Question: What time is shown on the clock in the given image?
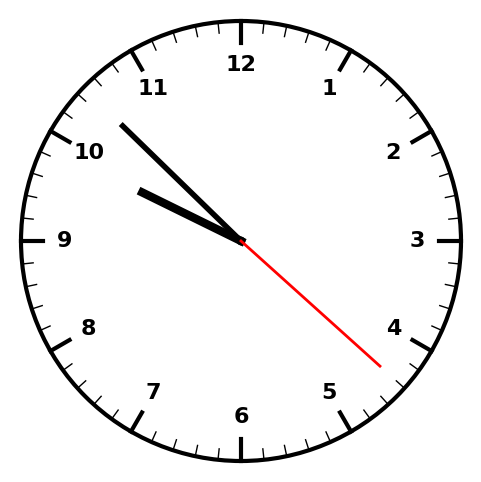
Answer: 09:52:22